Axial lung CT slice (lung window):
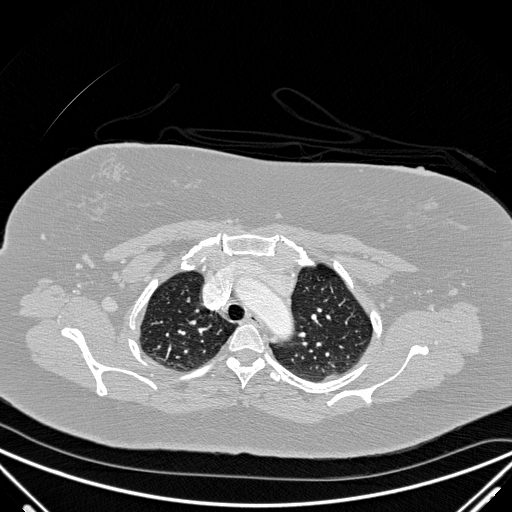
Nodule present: no